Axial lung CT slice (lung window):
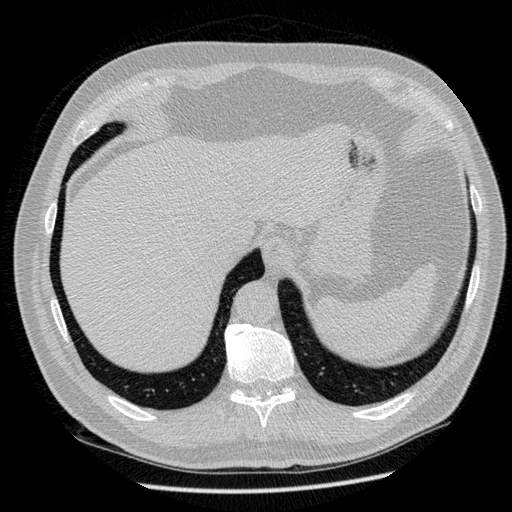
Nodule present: no